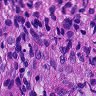
Metastatic tissue present: yes